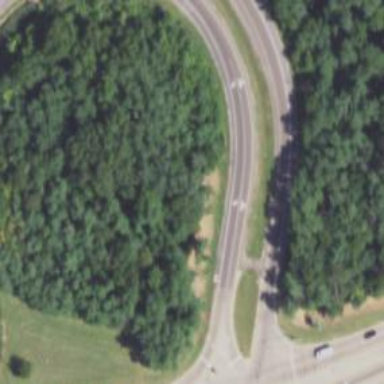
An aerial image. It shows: Left and through road marking.